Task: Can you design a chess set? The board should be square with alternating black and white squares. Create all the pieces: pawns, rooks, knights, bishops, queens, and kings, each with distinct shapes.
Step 1821:
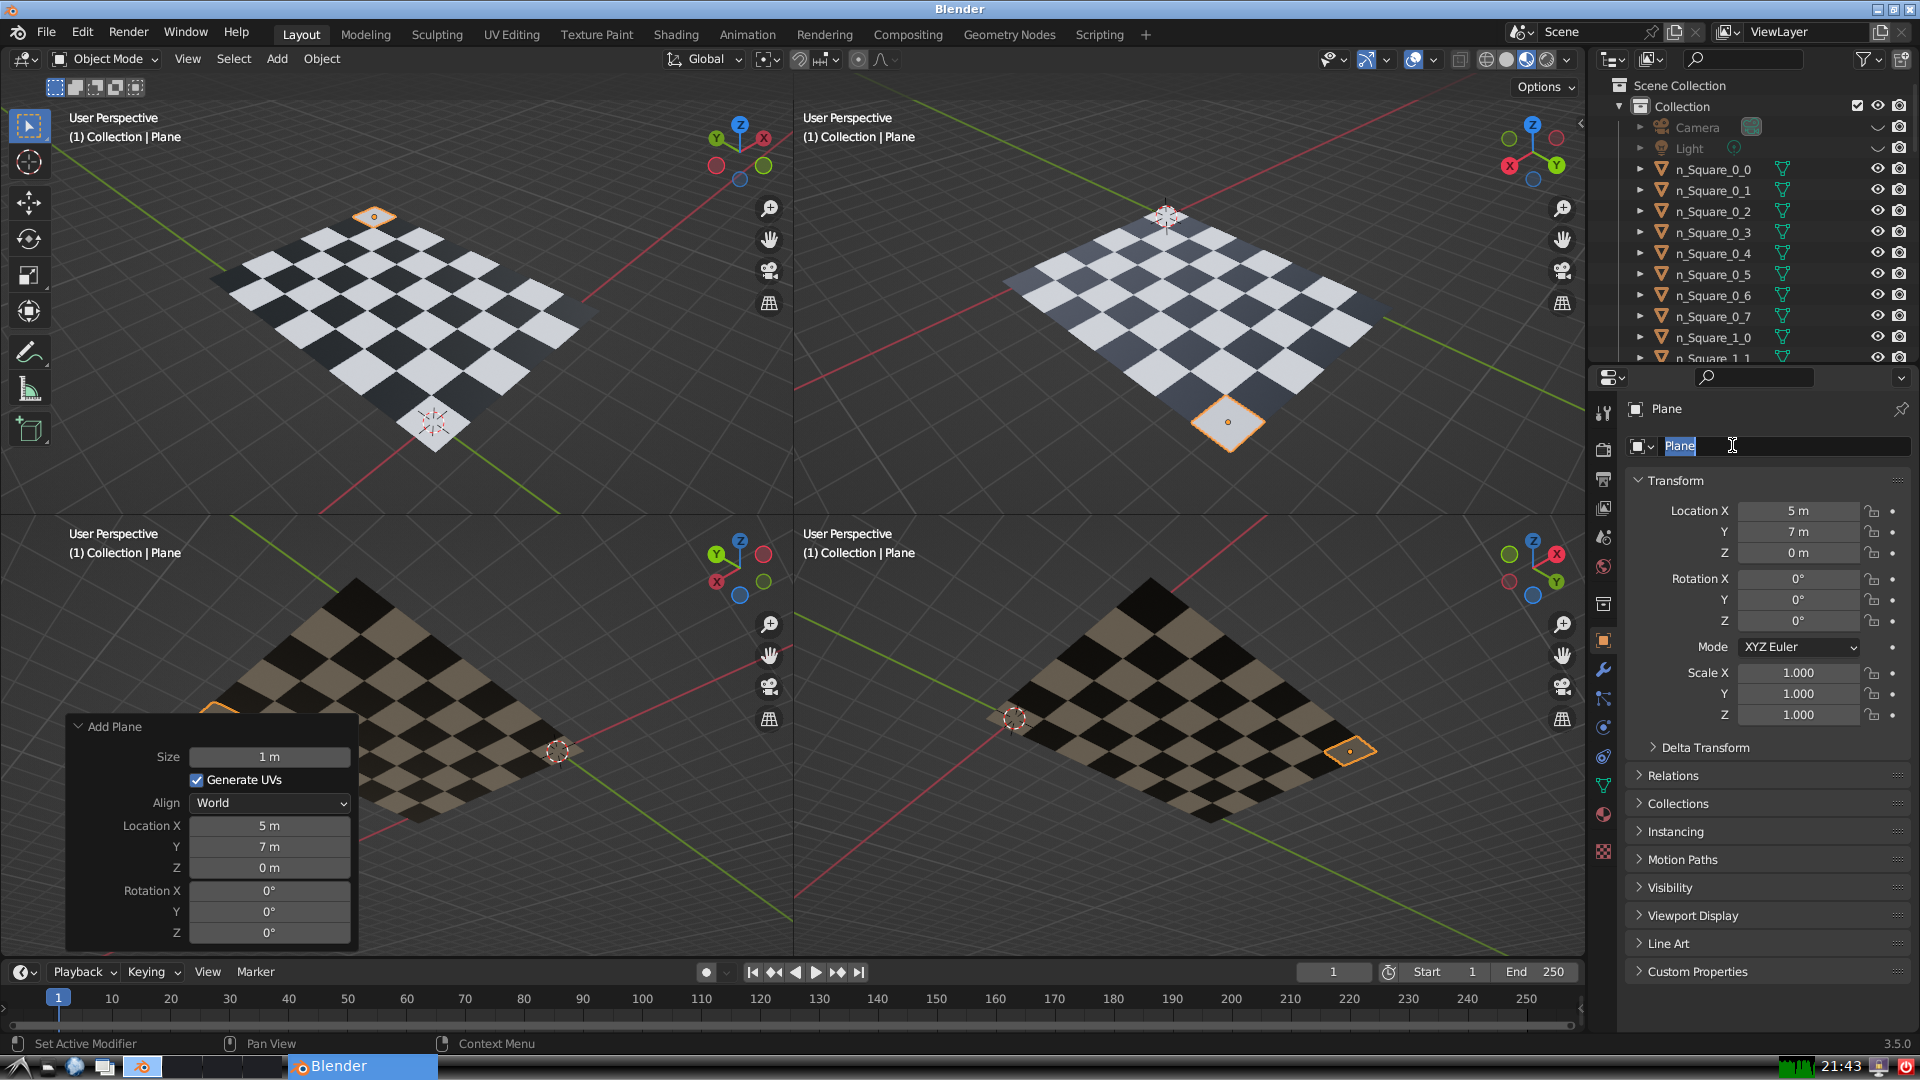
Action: input_text: n_Square_5_7